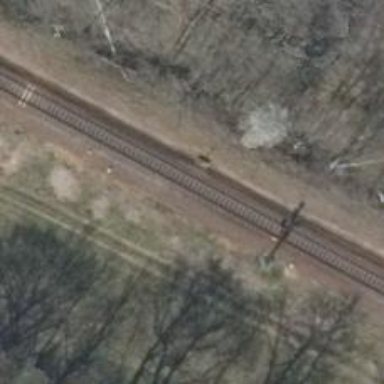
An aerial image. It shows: Railway signal.